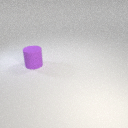
large purple rubber cylinder